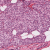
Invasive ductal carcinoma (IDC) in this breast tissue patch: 1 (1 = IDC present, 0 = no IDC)